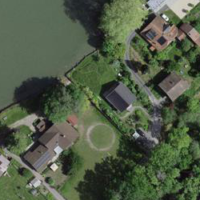
EUNIS habitat code: 53
Species observed at this site:
Pieris napi